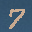
Label: 7